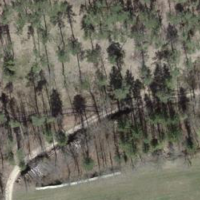
EUNIS habitat code: 41
Species observed at this site:
Pholidoptera griseoaptera
Pseudochorthippus parallelus
Melanargia galathea
Dactylorhiza maculata
Euplagia quadripunctaria
Argynnis paphia
Tragopogon orientalis
Neottia ovata